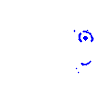
Particle: kaon